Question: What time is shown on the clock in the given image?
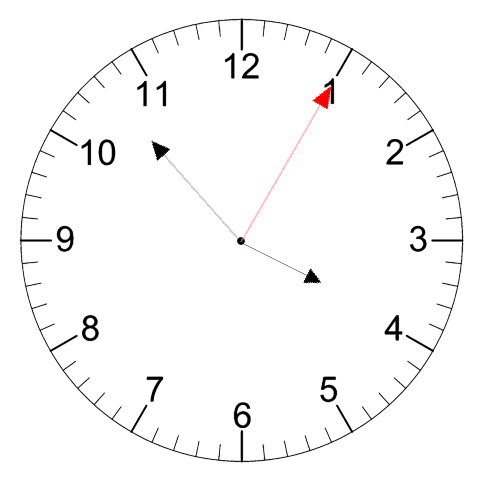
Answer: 03:53:05